Field crop: maize
Growth stage: 2
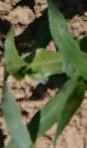
Species: maize